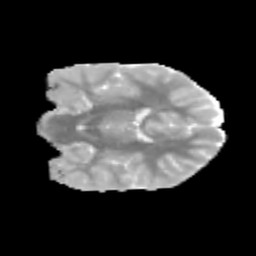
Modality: MD
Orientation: coronal
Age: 11
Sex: male
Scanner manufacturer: siemens
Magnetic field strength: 3 T
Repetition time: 3.8 s
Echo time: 0.07 s